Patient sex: M
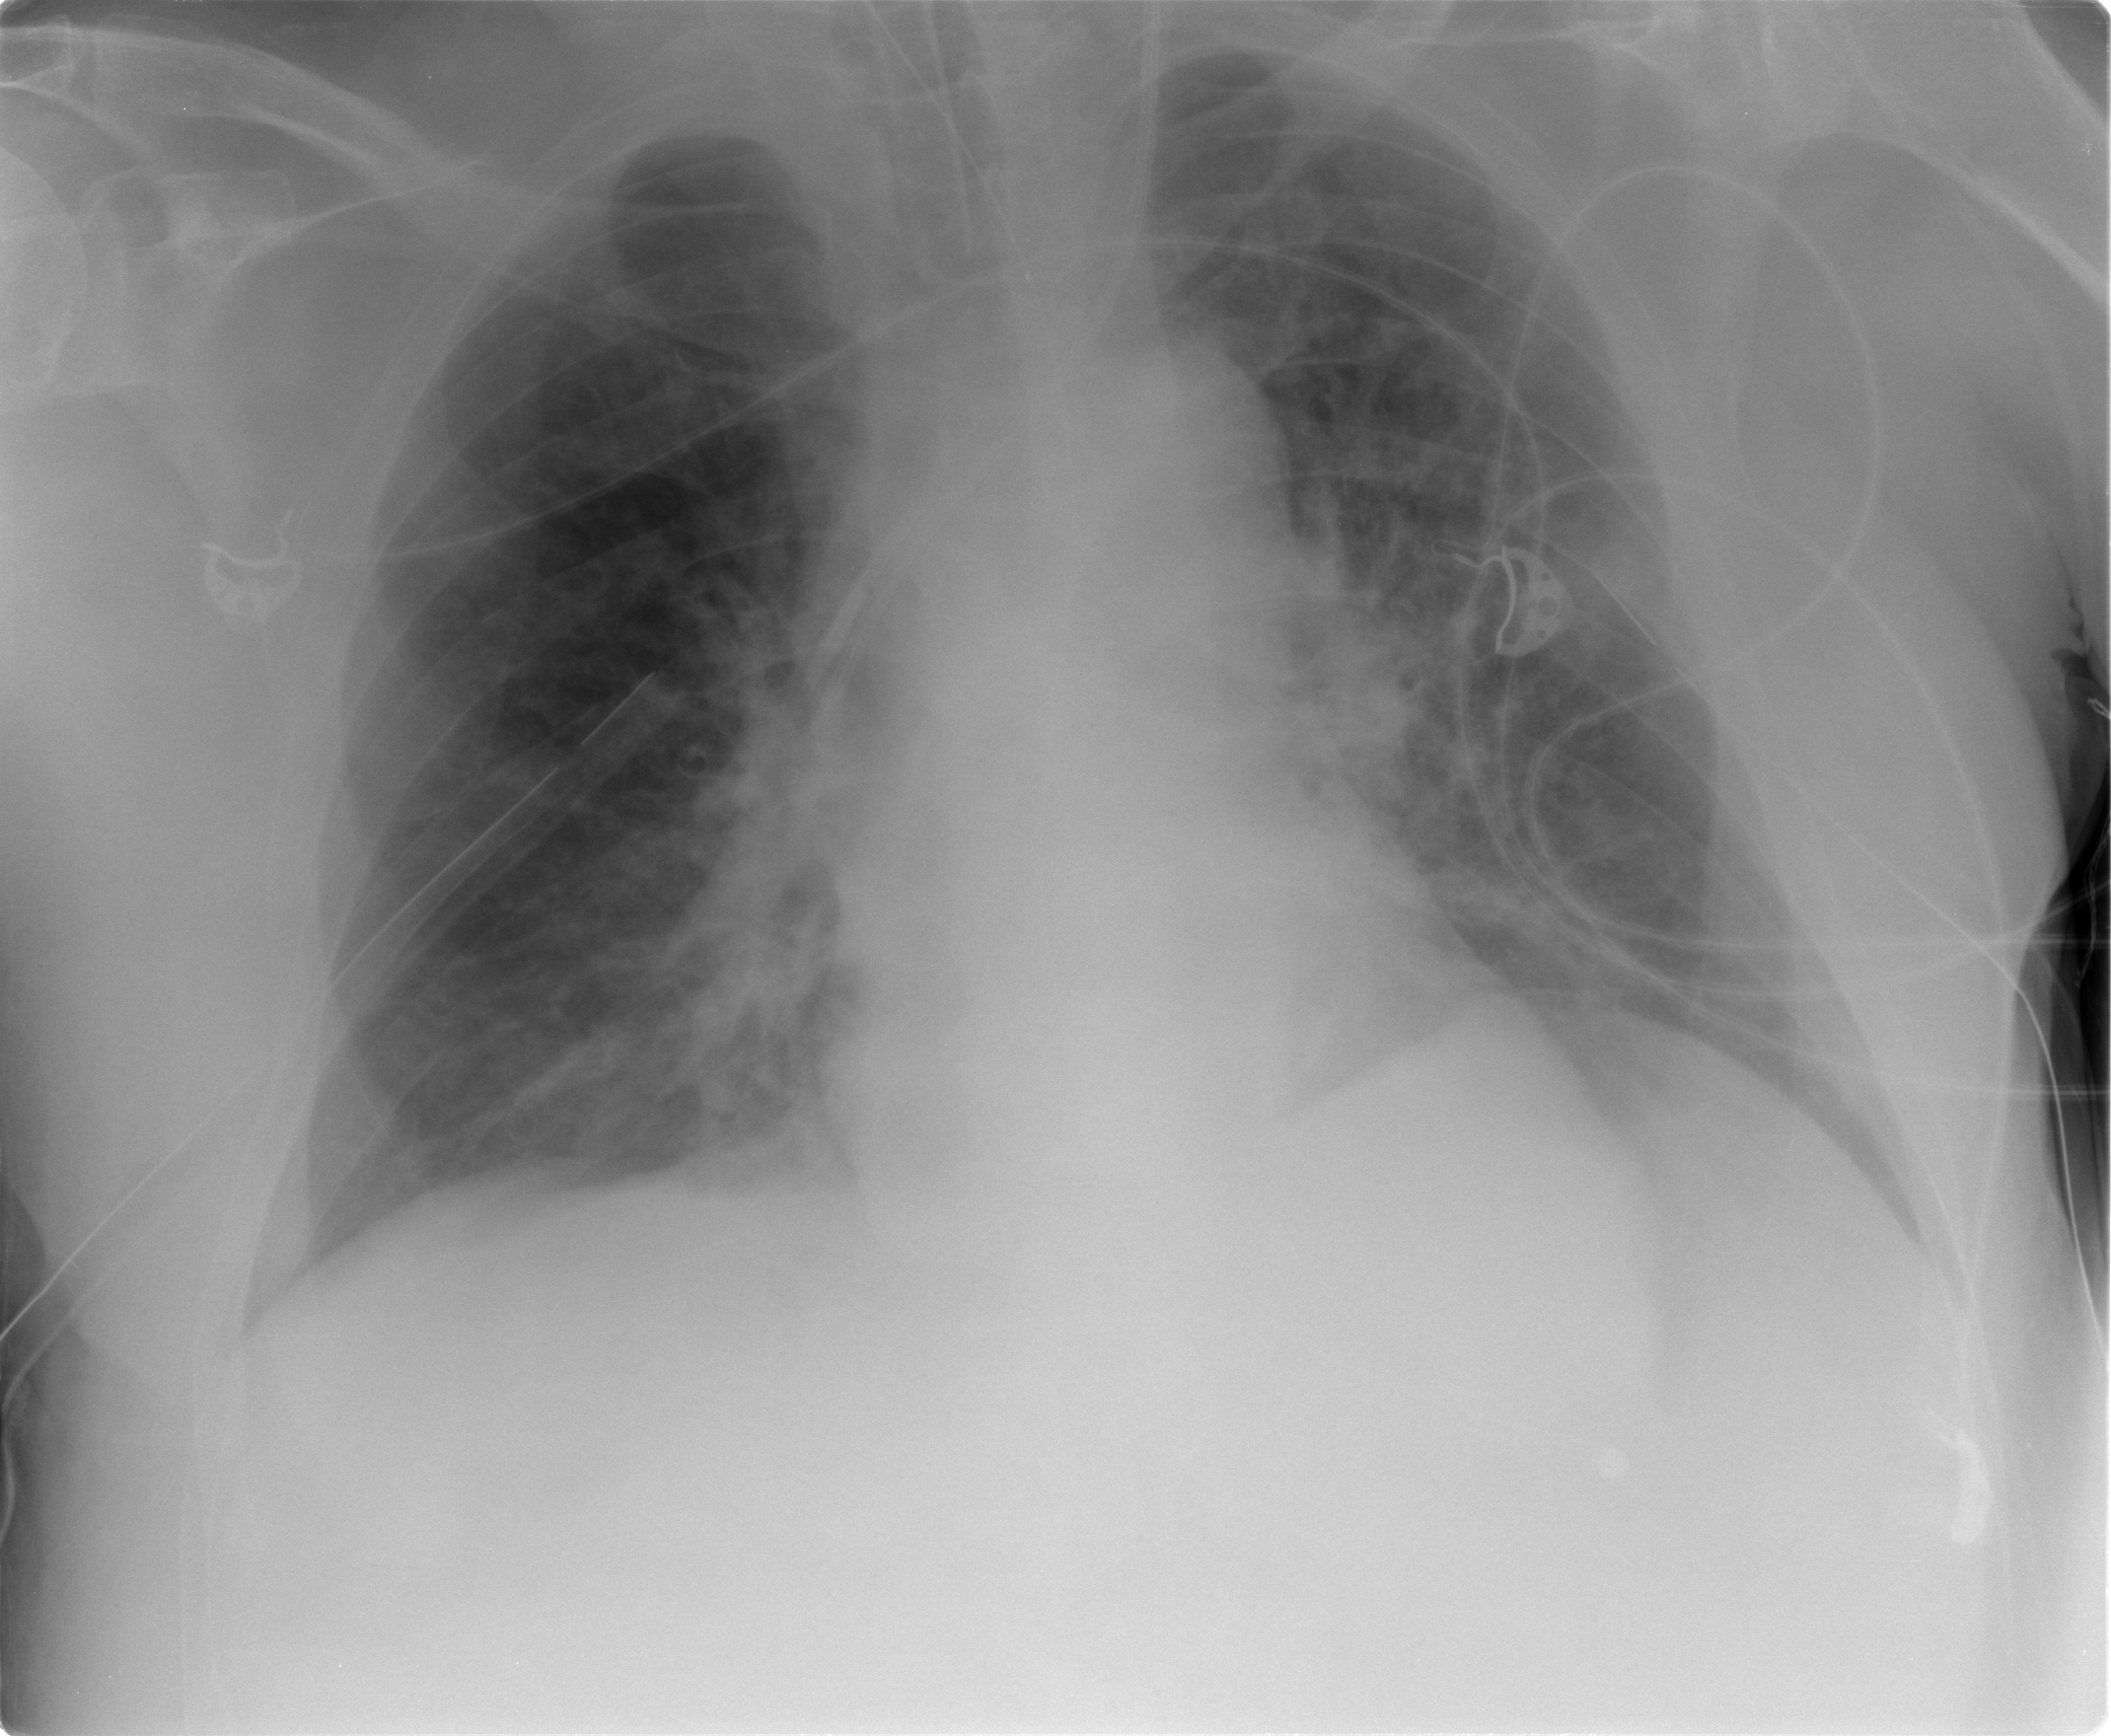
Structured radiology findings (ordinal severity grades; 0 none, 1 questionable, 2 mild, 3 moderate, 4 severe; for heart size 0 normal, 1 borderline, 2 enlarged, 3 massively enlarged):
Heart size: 0
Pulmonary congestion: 0
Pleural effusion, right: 0
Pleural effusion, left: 0
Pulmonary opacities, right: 2
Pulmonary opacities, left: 2
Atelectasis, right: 0
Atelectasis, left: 0